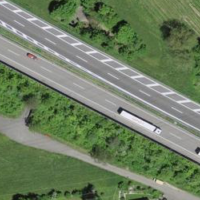
EUNIS habitat code: 57
Species observed at this site:
Milvus milvus